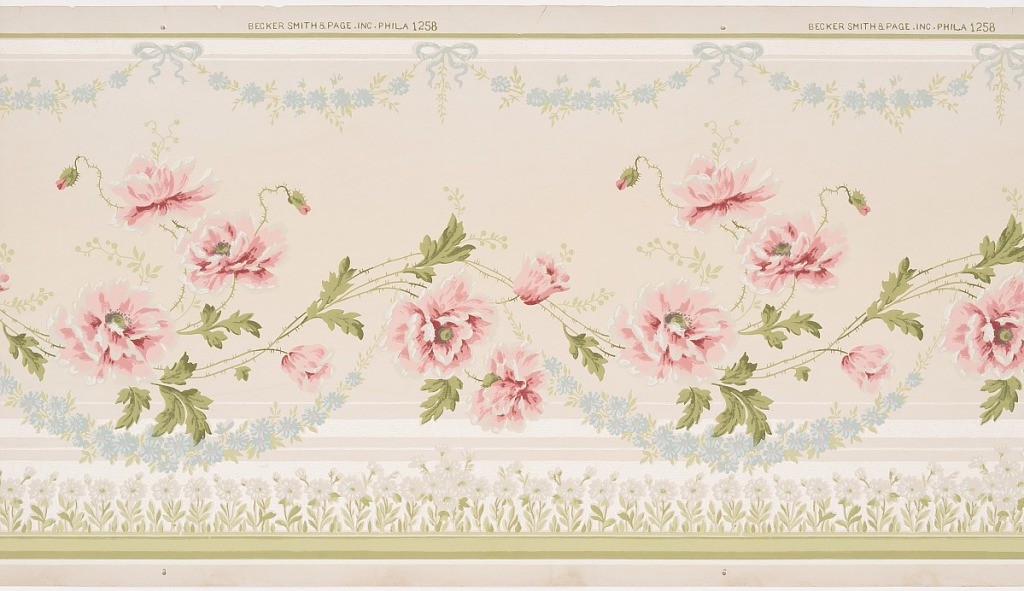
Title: Frieze
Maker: Becker, Smith & Page, Inc., founded 1899
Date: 1905–1915
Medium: Machine-printed paper, liquid mica
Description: Vining poppy swag along with vining blue floral swag across center of panel. Blue floral swag across top of design with band of white flowers across lower edge. Printed in pink, blue, green and white on off-white ground.